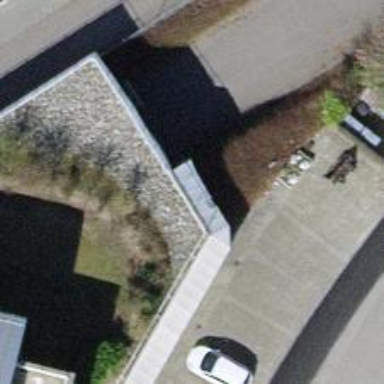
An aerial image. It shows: Post box.